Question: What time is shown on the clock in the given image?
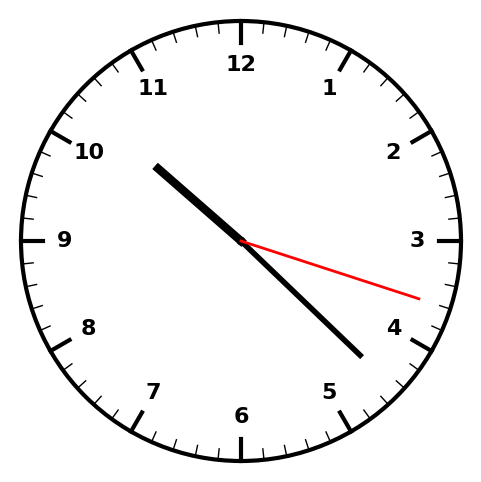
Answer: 10:22:18